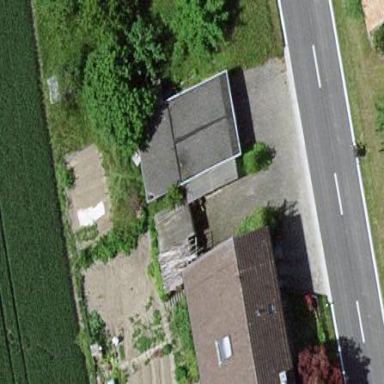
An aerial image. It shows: Garage building.